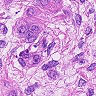
Metastatic tissue present: yes